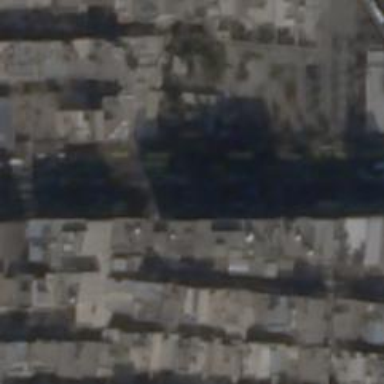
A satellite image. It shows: Dormitory building.